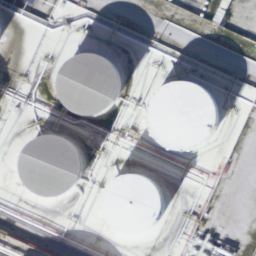
Label: storage tanks